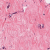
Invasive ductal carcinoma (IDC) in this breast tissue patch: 0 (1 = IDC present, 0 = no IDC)